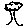
Label: tree